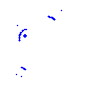
Particle: proton